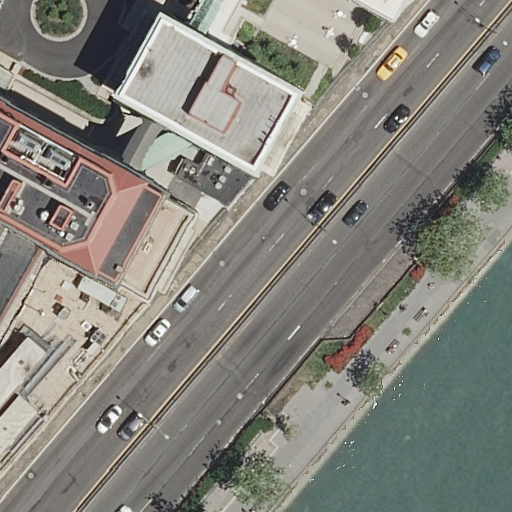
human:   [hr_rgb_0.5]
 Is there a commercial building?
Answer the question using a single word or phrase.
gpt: no

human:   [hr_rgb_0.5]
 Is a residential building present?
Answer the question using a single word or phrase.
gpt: yes

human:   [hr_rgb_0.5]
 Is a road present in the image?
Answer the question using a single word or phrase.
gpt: yes

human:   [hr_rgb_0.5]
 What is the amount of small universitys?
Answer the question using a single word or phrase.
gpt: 0

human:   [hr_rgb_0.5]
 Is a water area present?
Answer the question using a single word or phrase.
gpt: yes

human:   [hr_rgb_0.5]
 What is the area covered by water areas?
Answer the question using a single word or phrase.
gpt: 1246m2

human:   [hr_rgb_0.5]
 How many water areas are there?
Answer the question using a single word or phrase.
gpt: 1

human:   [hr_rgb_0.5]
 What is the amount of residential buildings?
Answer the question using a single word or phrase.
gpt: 3

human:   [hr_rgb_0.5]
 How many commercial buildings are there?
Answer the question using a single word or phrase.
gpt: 0

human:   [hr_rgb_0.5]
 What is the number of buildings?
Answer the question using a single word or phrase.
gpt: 3

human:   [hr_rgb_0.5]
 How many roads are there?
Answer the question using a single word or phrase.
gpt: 5

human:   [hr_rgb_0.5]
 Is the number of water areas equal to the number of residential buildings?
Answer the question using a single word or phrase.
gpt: no

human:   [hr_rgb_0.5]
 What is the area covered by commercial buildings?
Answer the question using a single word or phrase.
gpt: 0m2

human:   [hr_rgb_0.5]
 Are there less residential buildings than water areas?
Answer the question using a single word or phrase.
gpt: no

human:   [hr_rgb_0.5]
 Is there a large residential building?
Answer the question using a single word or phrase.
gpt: yes

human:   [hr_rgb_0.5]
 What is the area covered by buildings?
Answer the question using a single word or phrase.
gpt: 921m2

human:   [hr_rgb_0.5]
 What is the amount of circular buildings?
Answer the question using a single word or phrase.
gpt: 0

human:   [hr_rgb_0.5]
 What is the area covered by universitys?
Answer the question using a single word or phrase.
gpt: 8295m2

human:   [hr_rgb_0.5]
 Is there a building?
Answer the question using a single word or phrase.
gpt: yes

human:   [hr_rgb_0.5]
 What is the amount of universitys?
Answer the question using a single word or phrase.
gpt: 1

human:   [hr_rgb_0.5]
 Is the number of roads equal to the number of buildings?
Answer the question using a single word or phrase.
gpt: no

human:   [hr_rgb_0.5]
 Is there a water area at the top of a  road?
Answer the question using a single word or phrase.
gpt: no

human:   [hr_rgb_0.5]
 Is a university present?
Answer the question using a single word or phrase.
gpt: yes

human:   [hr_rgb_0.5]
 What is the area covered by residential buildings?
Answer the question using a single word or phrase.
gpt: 921m2

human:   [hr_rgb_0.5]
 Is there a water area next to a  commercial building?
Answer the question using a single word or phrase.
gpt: no

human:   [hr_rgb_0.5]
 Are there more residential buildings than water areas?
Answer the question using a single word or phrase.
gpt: yes

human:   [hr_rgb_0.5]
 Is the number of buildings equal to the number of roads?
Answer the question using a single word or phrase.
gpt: no

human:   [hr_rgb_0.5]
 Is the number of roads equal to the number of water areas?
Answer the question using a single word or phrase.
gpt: no

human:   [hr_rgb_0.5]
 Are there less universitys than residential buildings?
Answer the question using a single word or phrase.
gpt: yes

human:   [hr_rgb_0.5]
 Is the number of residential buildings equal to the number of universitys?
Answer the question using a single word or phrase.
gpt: no

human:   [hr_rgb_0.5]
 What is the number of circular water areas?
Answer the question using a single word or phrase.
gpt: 0

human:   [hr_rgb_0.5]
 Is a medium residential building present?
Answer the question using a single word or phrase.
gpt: yes

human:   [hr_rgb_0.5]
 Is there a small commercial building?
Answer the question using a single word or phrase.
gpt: no

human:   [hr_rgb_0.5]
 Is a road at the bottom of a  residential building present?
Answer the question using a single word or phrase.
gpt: yes

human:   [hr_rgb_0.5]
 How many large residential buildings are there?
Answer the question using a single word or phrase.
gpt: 1

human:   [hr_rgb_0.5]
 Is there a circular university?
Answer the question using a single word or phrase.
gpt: no

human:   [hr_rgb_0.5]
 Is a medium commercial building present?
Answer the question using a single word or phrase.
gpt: no

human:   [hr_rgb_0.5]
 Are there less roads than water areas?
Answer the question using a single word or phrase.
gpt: no

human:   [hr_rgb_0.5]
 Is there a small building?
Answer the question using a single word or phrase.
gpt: yes

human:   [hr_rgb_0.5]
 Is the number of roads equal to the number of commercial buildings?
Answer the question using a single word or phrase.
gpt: no

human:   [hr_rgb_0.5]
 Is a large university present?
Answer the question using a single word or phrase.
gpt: yes

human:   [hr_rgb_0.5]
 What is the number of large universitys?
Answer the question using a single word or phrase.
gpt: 1

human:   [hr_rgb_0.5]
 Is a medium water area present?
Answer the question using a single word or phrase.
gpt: no

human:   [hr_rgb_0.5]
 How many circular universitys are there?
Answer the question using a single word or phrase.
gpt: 0

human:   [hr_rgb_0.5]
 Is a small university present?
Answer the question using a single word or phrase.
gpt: no

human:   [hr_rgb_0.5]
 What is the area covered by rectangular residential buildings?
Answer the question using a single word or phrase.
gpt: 177m2

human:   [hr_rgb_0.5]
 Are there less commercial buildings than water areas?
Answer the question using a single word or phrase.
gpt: yes

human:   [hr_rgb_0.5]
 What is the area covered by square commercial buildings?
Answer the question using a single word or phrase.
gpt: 0m2

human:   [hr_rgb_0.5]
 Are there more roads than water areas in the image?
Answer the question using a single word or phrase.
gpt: yes

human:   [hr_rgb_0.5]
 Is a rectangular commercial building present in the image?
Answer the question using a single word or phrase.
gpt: no

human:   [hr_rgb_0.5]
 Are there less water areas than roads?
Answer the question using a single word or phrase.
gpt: yes

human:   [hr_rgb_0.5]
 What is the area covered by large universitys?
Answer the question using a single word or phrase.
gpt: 8295m2

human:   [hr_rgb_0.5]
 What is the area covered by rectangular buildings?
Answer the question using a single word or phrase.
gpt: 177m2

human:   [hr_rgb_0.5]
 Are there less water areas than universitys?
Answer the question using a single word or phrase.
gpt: no

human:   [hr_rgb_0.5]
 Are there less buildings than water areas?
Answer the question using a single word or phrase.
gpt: no

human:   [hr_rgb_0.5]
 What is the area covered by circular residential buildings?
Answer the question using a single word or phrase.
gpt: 0m2

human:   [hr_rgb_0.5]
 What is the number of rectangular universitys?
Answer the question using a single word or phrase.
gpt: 0

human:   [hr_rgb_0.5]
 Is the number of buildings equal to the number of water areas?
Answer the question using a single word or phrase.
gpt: no

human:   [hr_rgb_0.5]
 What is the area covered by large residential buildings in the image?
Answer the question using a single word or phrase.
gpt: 744m2

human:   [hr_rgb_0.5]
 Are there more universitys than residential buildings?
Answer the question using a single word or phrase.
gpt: no

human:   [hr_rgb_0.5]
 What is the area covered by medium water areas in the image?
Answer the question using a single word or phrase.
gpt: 0m2

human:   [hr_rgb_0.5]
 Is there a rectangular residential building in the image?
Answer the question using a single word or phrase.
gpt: yes

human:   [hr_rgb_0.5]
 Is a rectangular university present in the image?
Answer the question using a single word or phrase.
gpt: no

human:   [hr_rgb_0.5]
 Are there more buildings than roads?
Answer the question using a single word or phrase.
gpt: no